Question: I have a column of values and I want to select the cells that are greater than 0:

I tried looking online but could not find a solution. How can I do this with a VBA script, preferably without writing a loop?
Thank you!
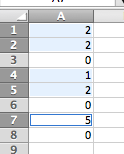
Answer: Maybe like this:
'''
Option Explicit
Sub Main()
Dim ws As Worksheet, i&, arr() As Long, rng As Range
Set ws = ThisWorkbook.Sheets("Sheet1")
ReDim arr(0)
Call nonZeroSelection(ActiveSheet, i, arr, rng)
End Sub
Sub nonZeroSelection(ByRef ws As Worksheet, ByRef i&, ByRef arr() As Long, rng As Range)
Dim lr&, ix$
lr = ws.Range("A" & Rows.Count).End(xlUp).Row
For i = 1 To lr
Set rng = ws.Range("A" & i)
If rng.Value = "0" Then
ReDim Preserve arr(UBound(arr) + 1)
arr(UBound(arr) - 1) = i
End If
Set rng = Nothing
Next i
ReDim Preserve arr(UBound(arr) - 1)
For i = LBound(arr) To UBound(arr)
ix = ix & arr(i) & ":" & arr(i) & ","
Next i
ix = Left(ix, Len(ix) - 1)
ws.Range(ix).Select
End Sub
'''